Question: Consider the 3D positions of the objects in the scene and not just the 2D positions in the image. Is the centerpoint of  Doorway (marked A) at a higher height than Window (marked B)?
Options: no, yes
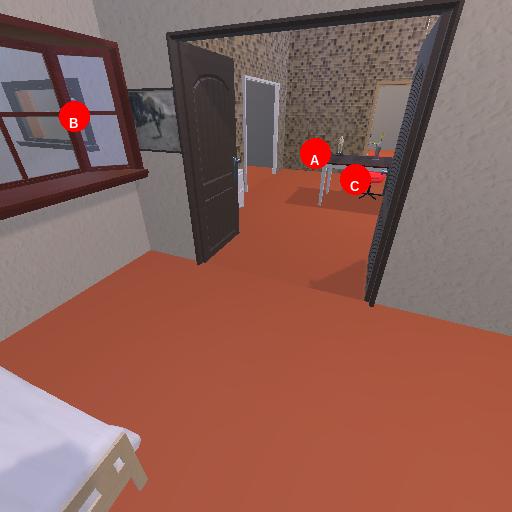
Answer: no